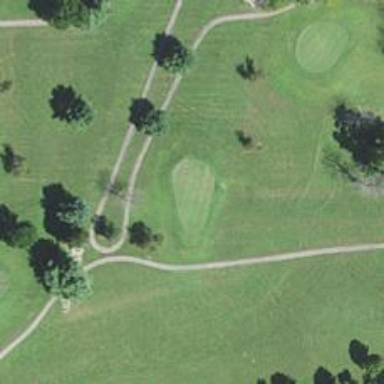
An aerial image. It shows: Golf hole.